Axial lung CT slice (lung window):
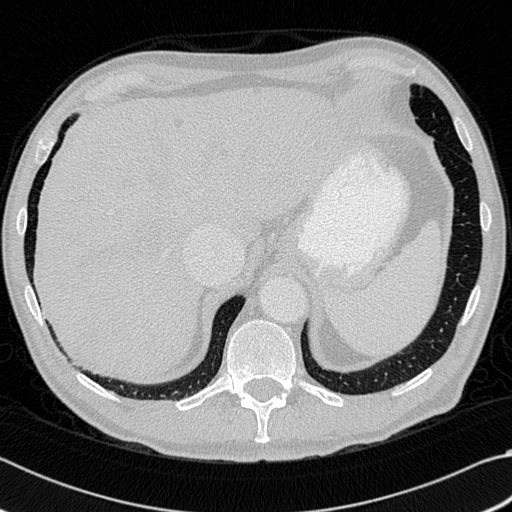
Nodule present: no